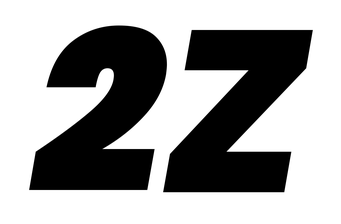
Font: Poppins-BlackItalic